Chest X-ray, AP view. Patient: 35 years old, sex F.
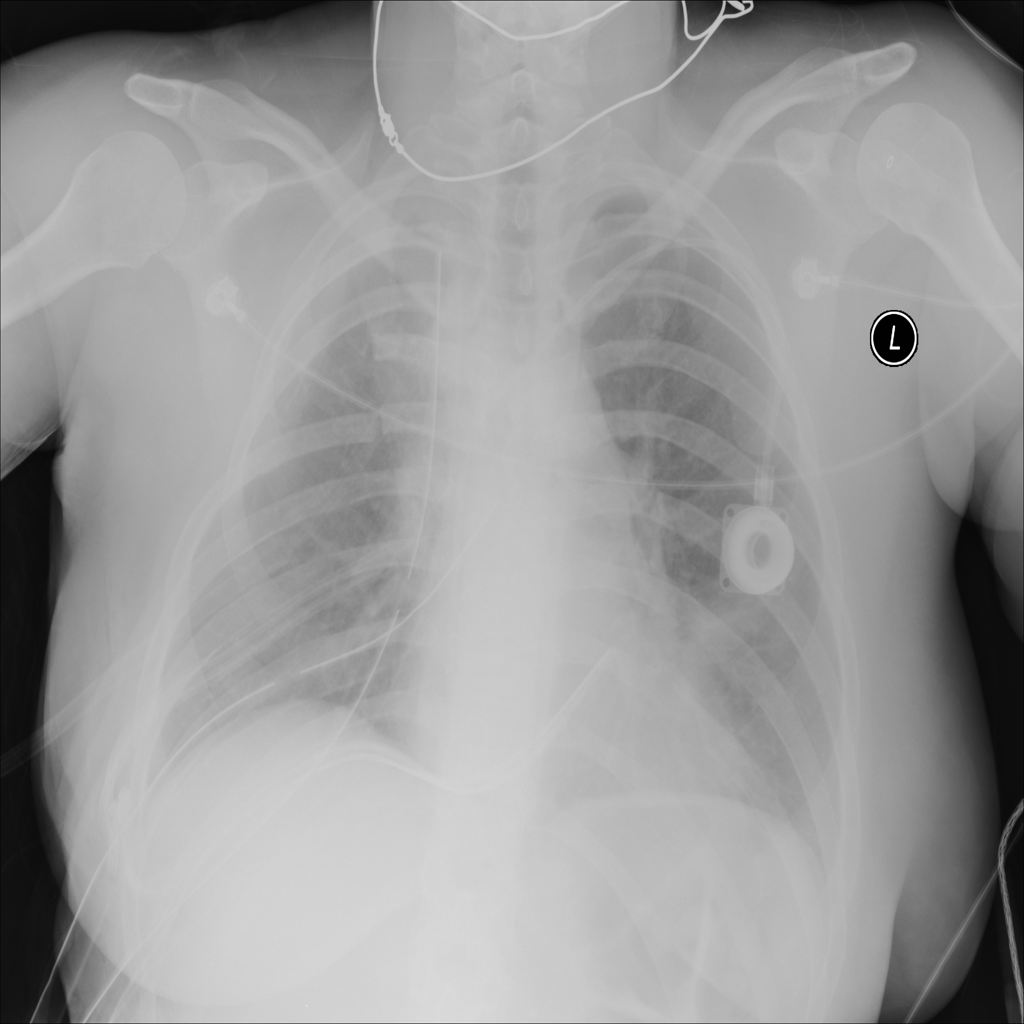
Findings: No Finding